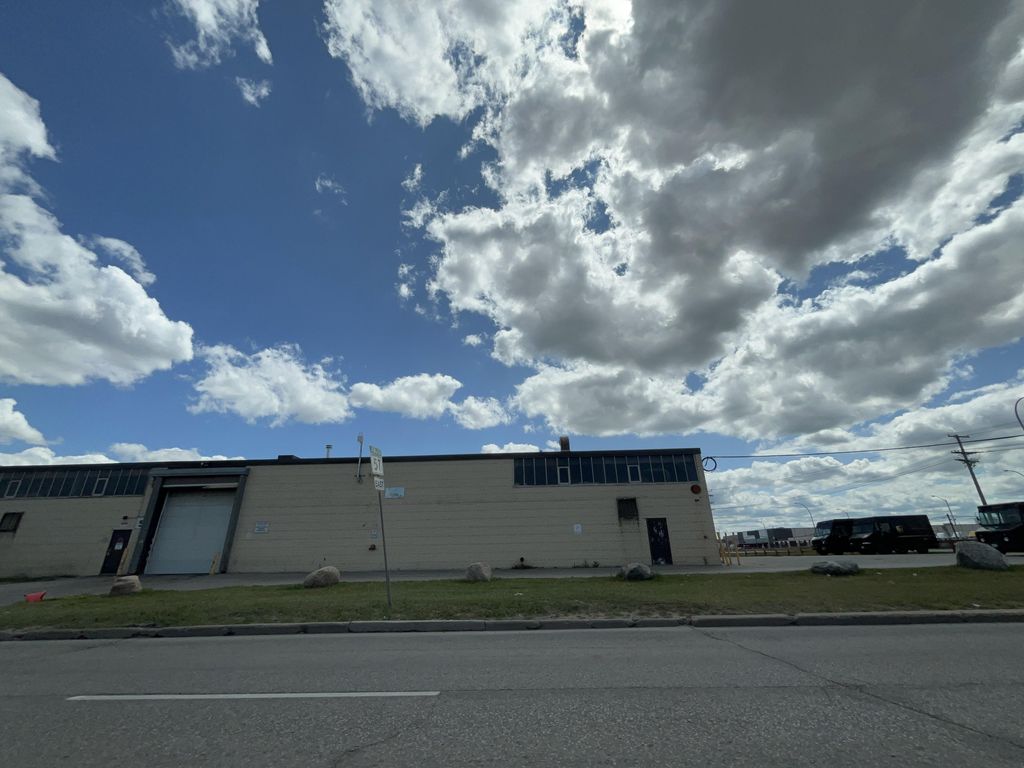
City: winnipeg